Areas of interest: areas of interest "Basketball Arena"
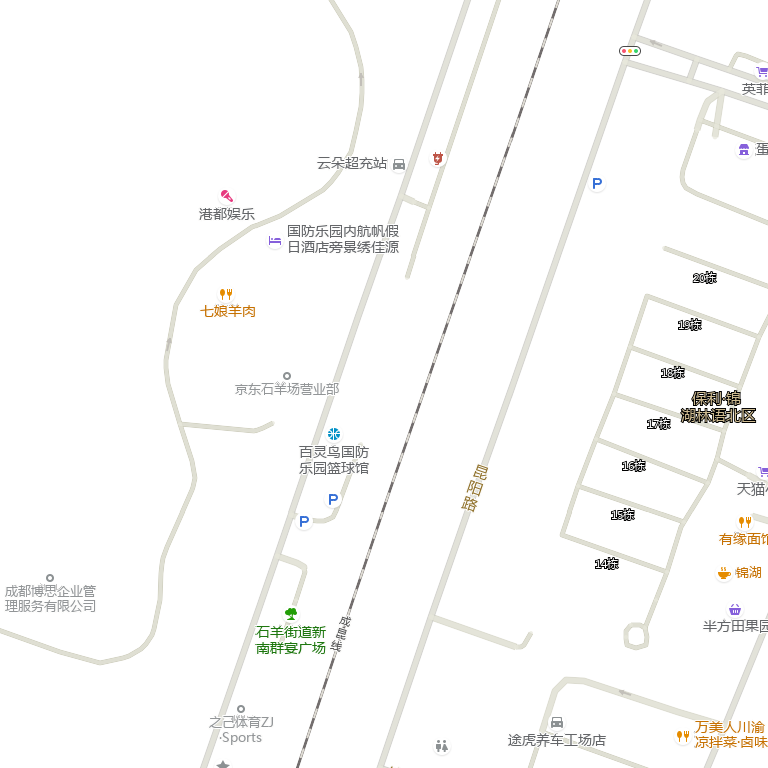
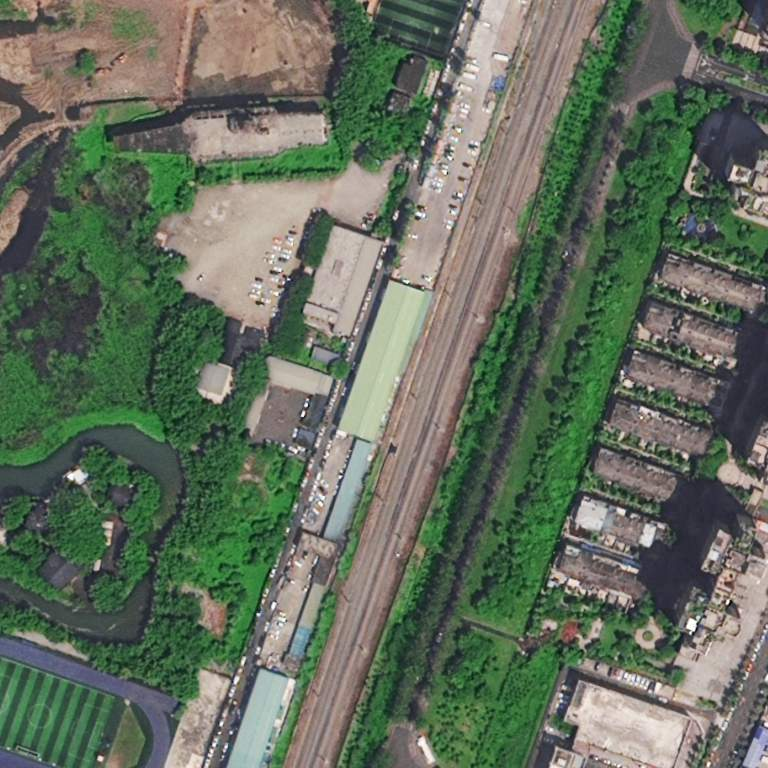